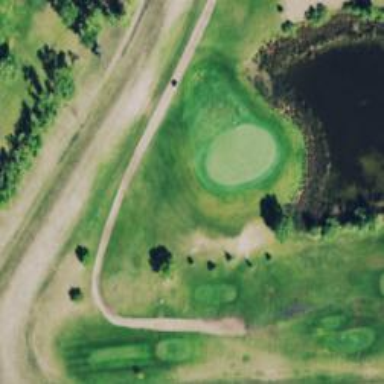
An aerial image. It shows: View of golf hole.